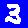
Digit: 3